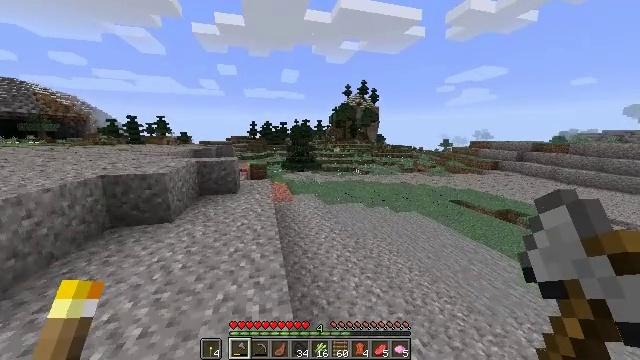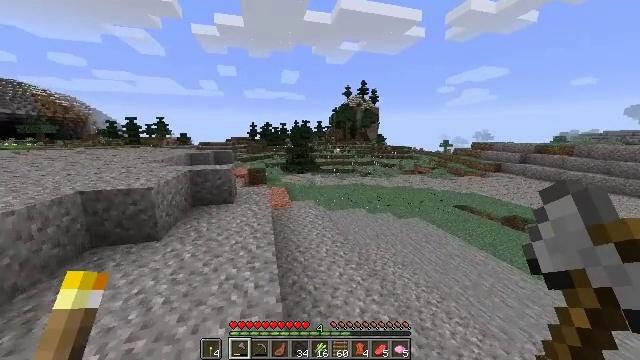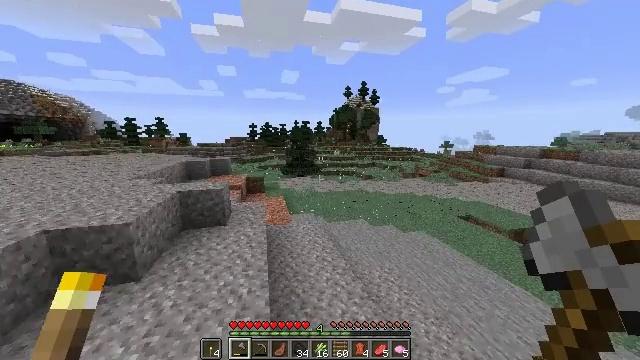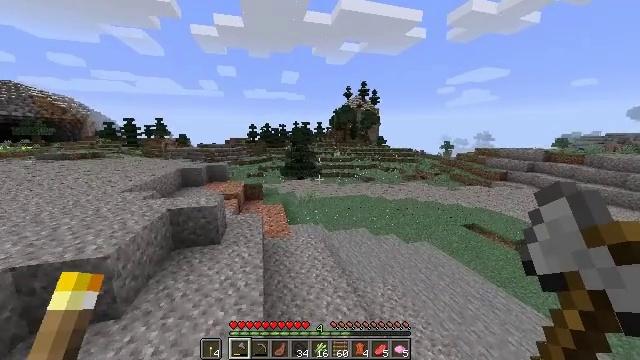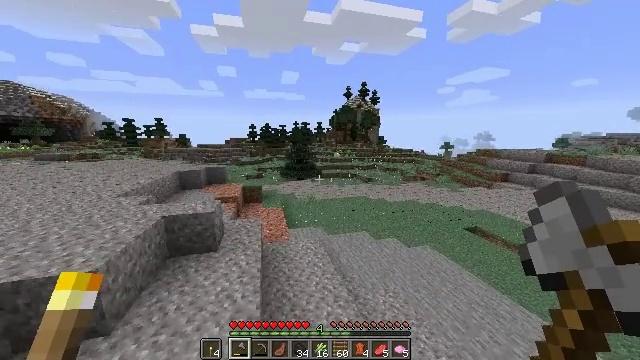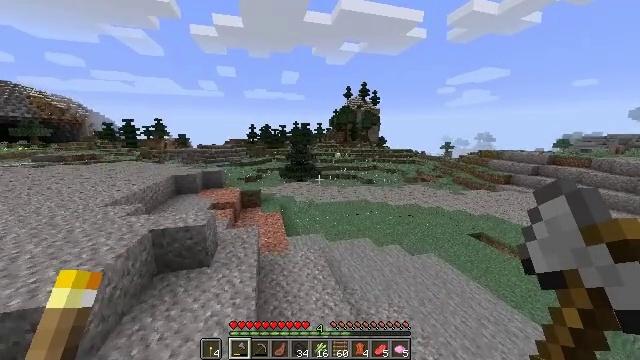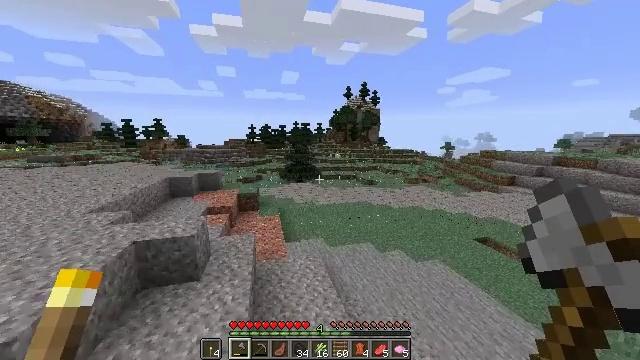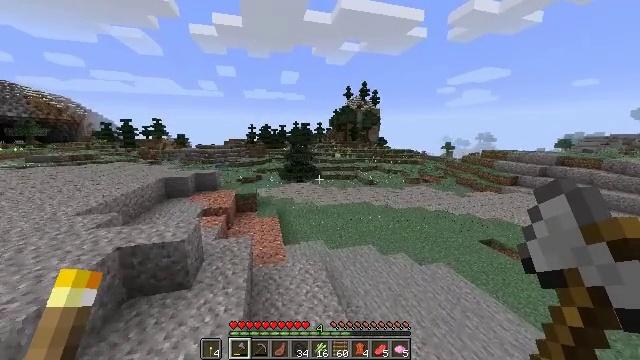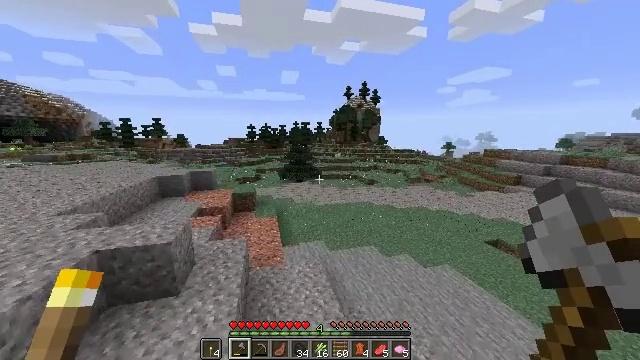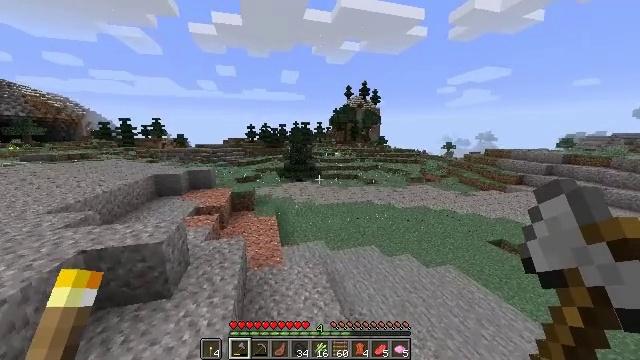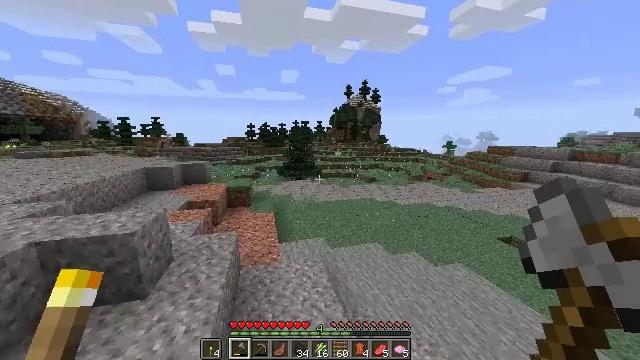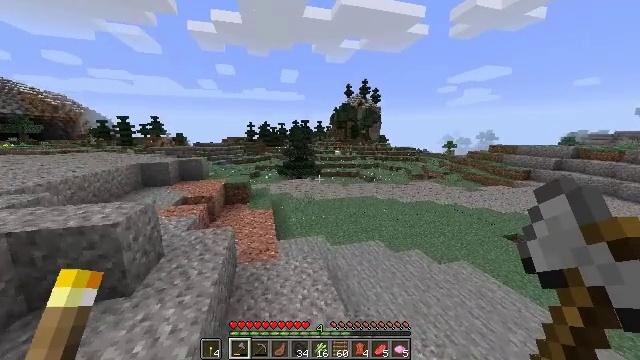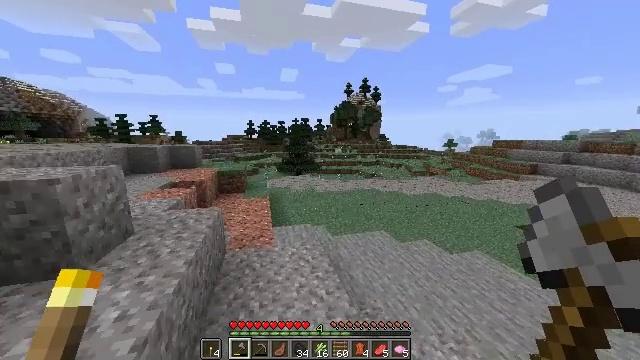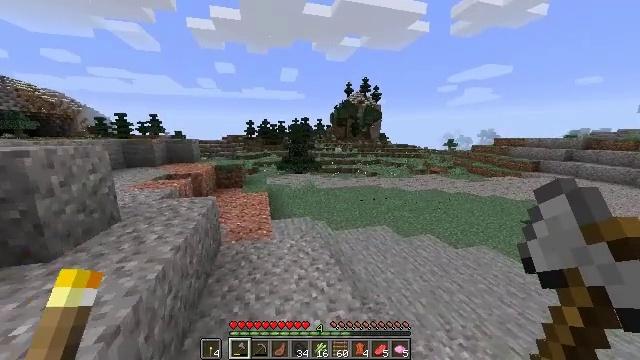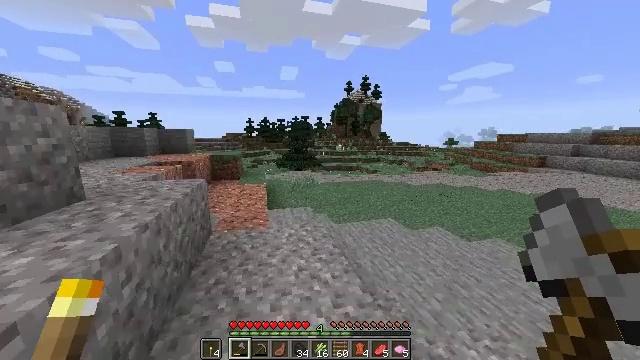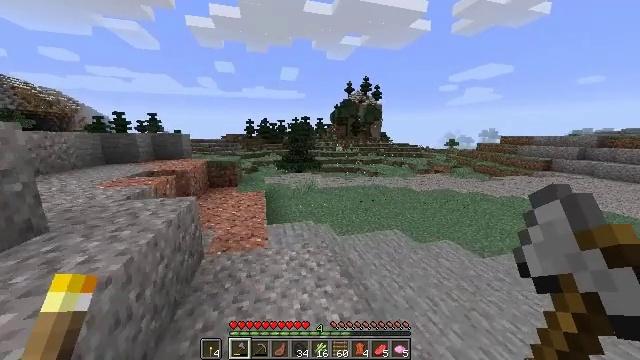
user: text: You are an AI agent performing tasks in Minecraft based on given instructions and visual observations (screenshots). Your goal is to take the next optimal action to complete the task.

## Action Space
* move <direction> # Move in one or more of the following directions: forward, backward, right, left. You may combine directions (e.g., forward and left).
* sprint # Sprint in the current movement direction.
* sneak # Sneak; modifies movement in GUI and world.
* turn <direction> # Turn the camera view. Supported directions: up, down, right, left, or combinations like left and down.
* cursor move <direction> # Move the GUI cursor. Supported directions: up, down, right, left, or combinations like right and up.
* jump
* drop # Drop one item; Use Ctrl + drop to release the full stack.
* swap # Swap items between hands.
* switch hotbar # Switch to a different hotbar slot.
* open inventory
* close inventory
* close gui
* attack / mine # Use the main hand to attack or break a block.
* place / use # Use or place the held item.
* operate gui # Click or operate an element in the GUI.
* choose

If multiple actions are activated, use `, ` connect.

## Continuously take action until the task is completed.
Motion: motion action
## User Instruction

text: Kill the cow.
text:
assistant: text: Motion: move forward, sprint, jump
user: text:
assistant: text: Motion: move forward, sprint, jump
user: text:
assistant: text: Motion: move forward, sprint, jump
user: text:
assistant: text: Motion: move forward, sprint, jump
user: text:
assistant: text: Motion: move forward, sprint, jump
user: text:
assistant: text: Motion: move forward, sprint, jump
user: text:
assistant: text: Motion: move forward, sprint, jump
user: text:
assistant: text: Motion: move forward, sprint, jump
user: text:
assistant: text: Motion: move forward, sprint, jump
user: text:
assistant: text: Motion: move forward, sprint, jump
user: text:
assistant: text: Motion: move forward, sprint, jump
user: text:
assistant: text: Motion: move forward, sprint, jump
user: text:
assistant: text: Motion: move forward and move left, sprint, jump
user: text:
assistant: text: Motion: move forward and move left, sprint, jump
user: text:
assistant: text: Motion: move forward and move left, sprint, jump
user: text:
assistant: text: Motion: move forward and move left, sprint, jump
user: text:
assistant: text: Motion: move forward and move left, sprint, jump
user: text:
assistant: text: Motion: move forward and move left, sprint, jump
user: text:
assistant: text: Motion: move forward and move left, sprint, jump
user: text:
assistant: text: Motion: move forward and move left, sprint, jump
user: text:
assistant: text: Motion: move forward and move left, sprint, jump
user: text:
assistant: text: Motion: move forward and move left, sprint, jump
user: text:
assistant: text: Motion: move forward and move left, sprint, jump
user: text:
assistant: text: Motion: move forward, sprint, jump
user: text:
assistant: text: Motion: move forward, sprint, jump
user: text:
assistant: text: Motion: move forward, sprint, jump
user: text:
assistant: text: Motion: move forward, sprint, jump
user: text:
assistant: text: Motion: move forward, sprint, jump
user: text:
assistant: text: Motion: move forward, sprint, jump
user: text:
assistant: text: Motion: move forward, sprint, jump